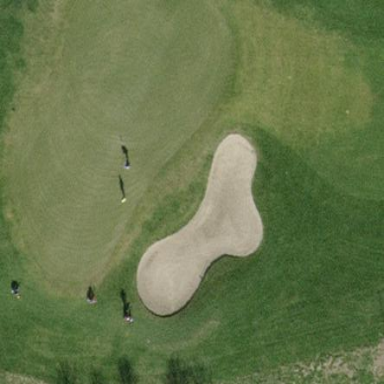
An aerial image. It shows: Golf bunker filled with sandy terrain.